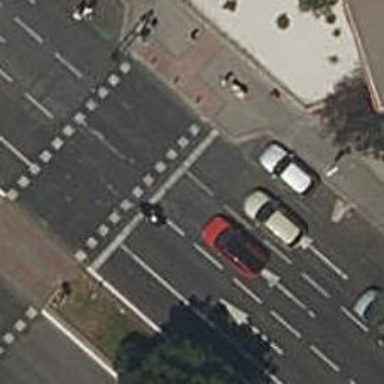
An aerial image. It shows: Road with traffic signals.